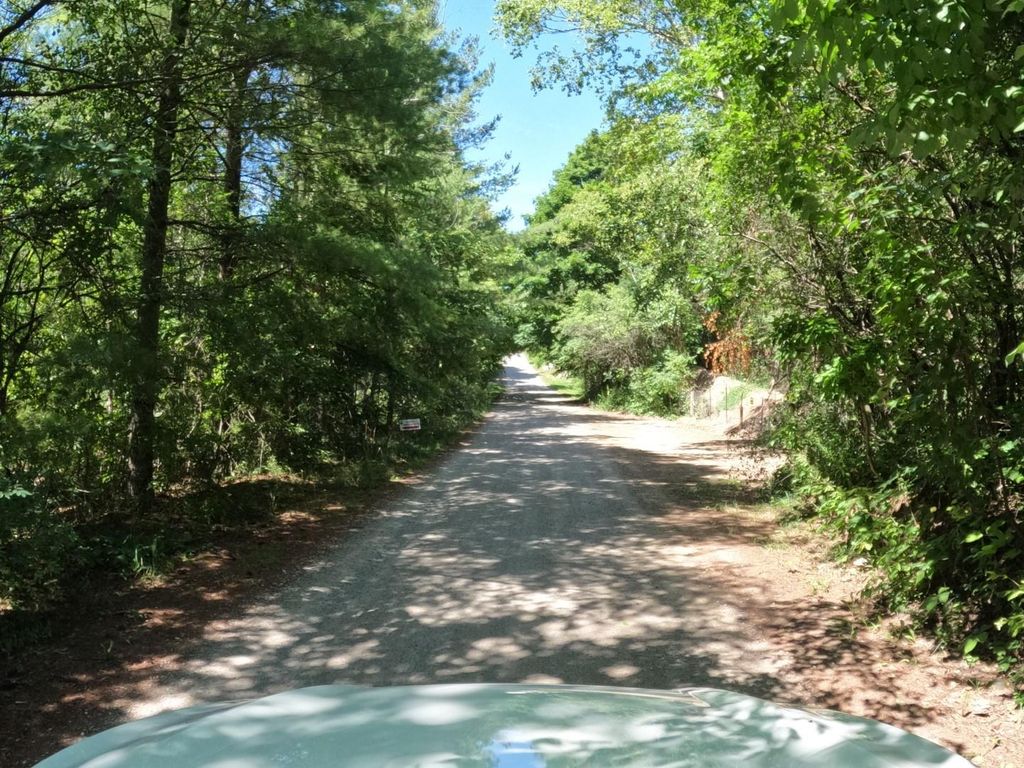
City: kitchener-waterloo